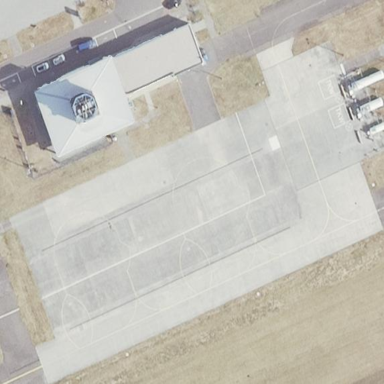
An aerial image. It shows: Apron at the airport with asphalt surface.